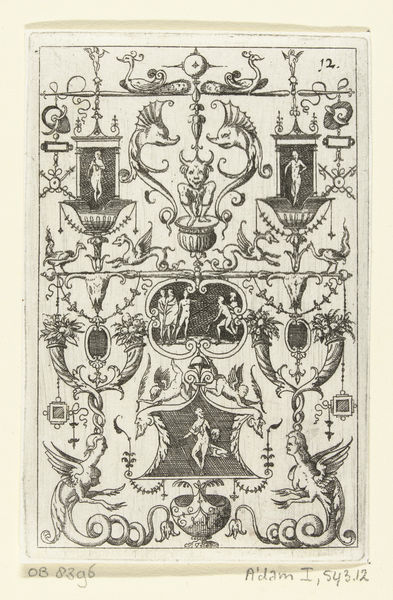
Titel: Kandelaber, onderaan staat een vaas tussen vissenstaarten
Künstler: Hans Sibmacher
Standort: Amsterdam
Institution: Rijksmuseum
Schlagwörter: esquisse, frise, creature, achromatique